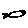
Label: fish